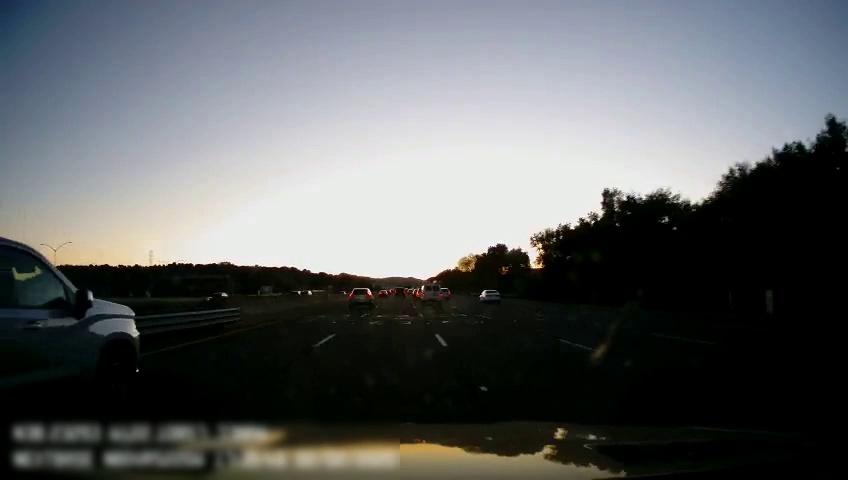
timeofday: Dusk/Dawn/Twilight
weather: Sunny
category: Drivable Space
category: Vehicles | Car
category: Vehicles | Car
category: Vehicles | SUV
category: Vehicles | Car
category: Vehicles | Van
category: Vehicles | SUV
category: Vehicles | Truck
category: Vehicles | Car
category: Vehicles | Car
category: Lanes | Alternate Lane
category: Lanes | Current Lane
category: Lanes | Current Lane
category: Lanes | Alternate Lane
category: Lanes | Alternate Lane